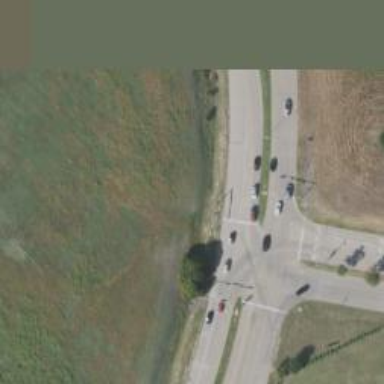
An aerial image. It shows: Secondary road.